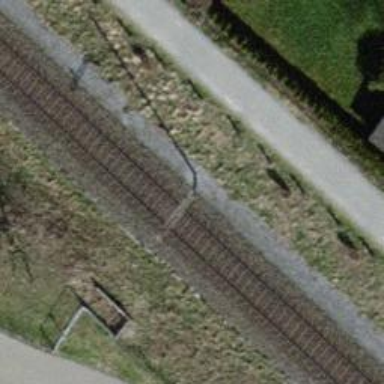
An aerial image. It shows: Solitary milestone along the railway.